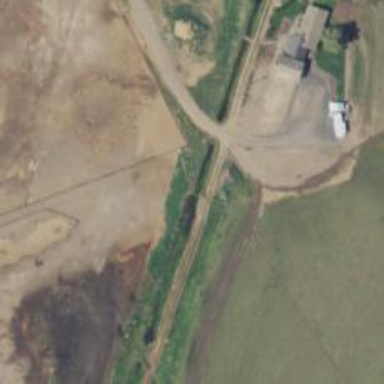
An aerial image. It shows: Culvert tunnel crossing over canal.